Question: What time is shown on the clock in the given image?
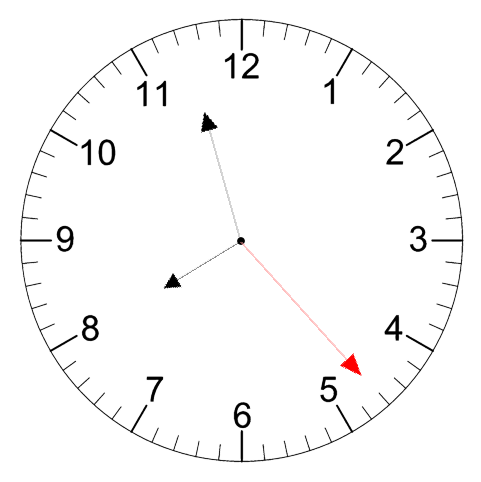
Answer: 07:57:23